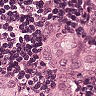
Metastatic tissue present: yes